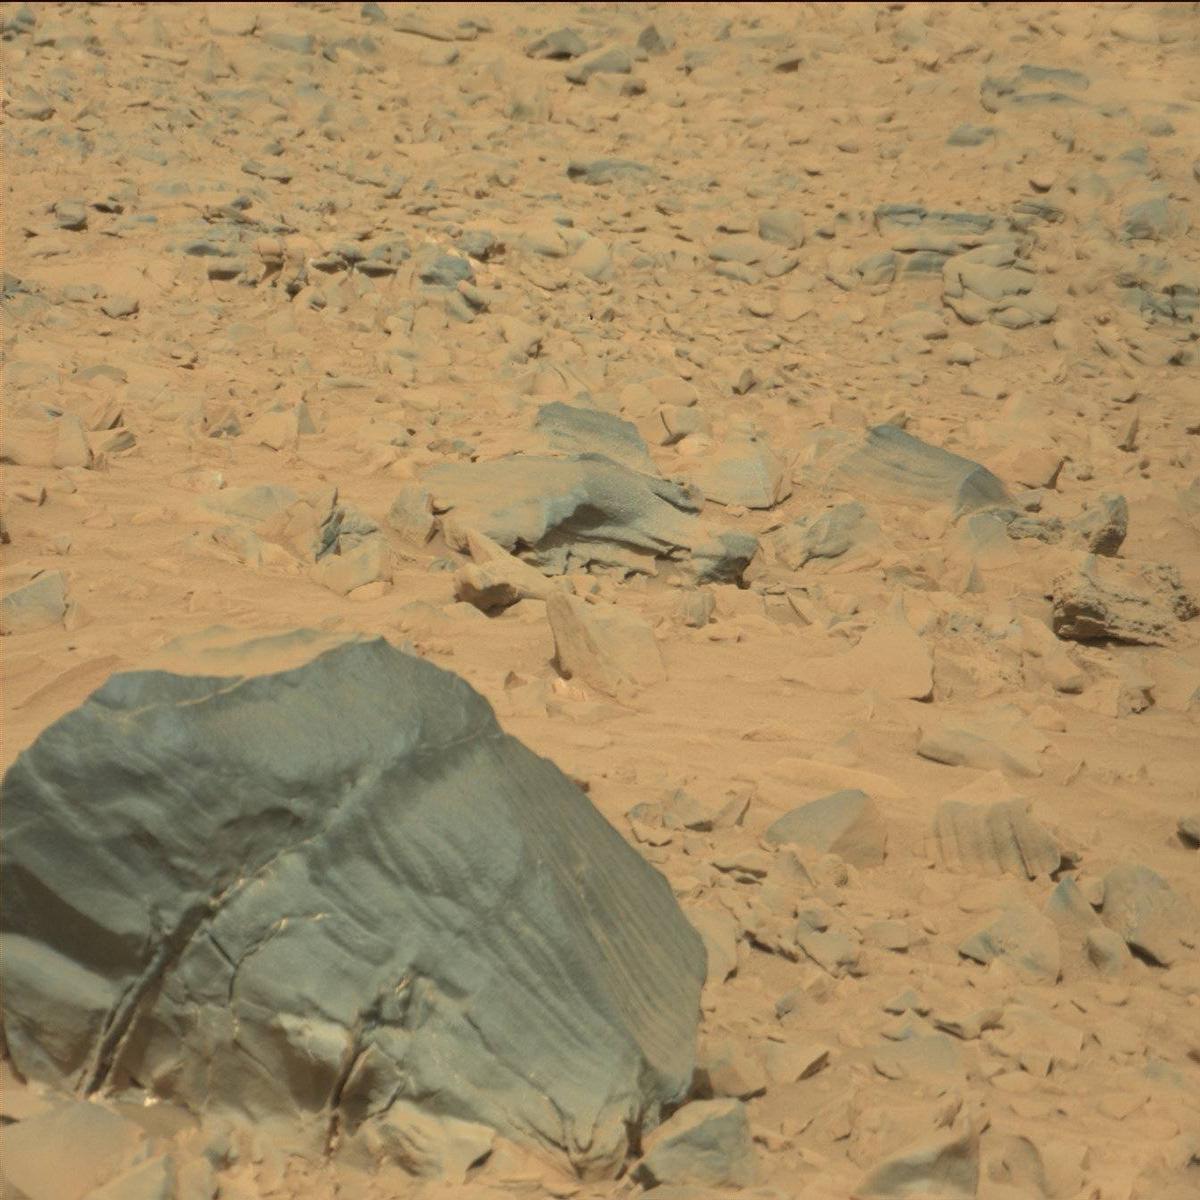
Terrain classes present: Bedrock, Sand / Soil